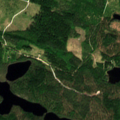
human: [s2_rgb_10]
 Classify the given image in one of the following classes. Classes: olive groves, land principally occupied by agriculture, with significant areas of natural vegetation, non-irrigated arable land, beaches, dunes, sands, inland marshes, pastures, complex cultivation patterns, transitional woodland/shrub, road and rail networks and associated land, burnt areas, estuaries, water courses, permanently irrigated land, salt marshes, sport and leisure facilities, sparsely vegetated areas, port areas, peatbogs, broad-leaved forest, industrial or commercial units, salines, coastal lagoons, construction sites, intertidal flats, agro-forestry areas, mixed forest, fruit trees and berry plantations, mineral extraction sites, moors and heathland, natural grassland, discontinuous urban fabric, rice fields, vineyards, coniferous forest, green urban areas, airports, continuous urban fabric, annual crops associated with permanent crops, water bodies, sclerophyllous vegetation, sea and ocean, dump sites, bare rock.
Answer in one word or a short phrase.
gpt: coniferous forest, mixed forest, water bodies